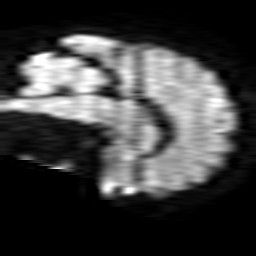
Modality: TRACE
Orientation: sagittal
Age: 44
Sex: male
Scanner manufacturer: philips
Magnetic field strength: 1.5 T
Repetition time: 4.624 s
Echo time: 0.07764 s